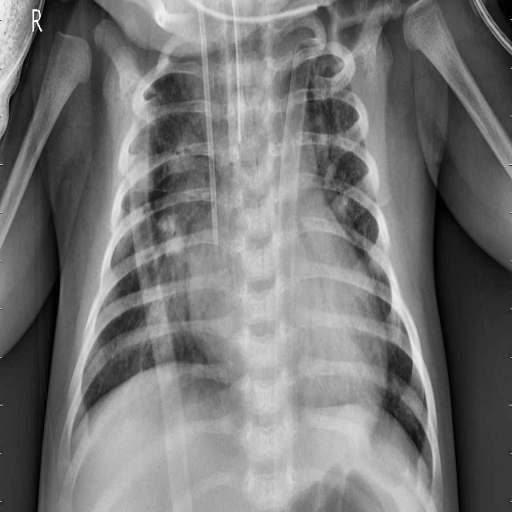
Finding: PNEUMONIA